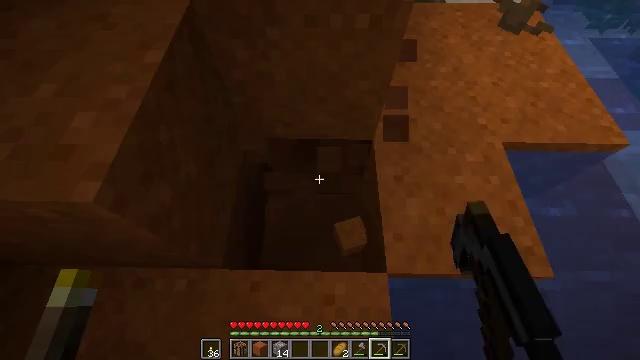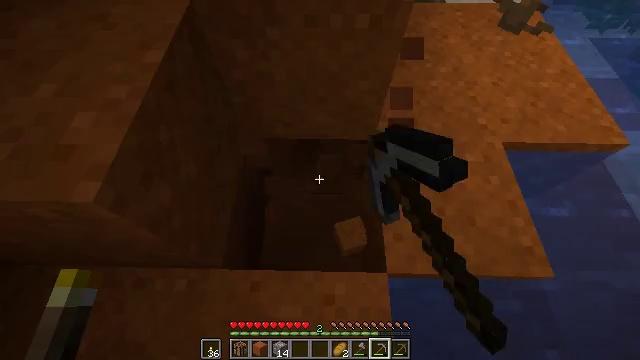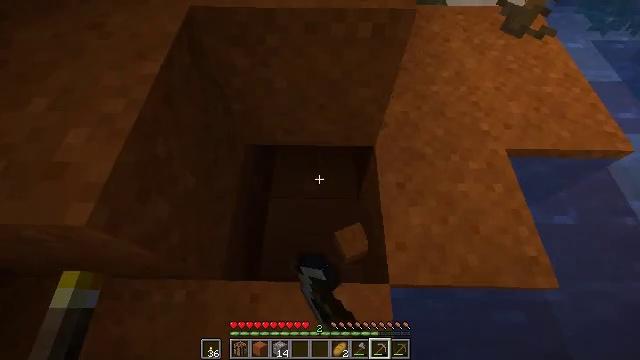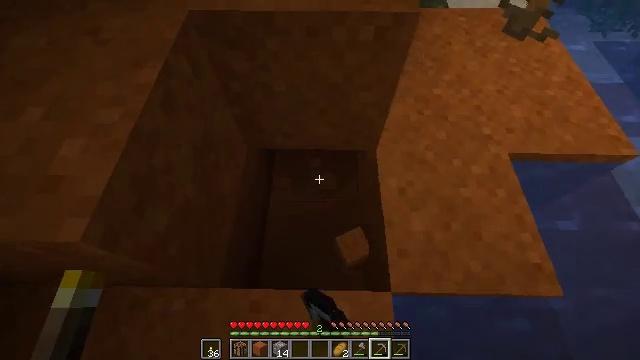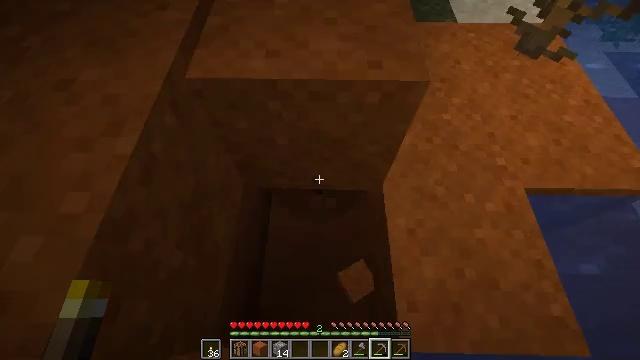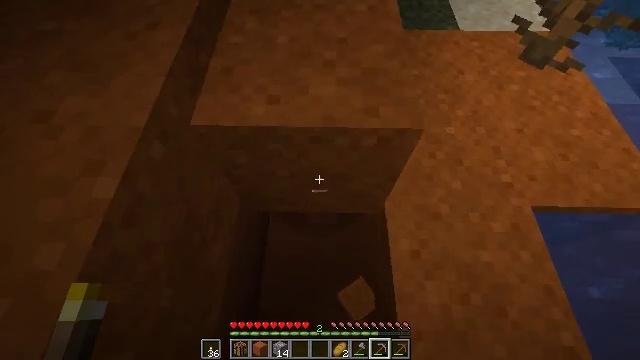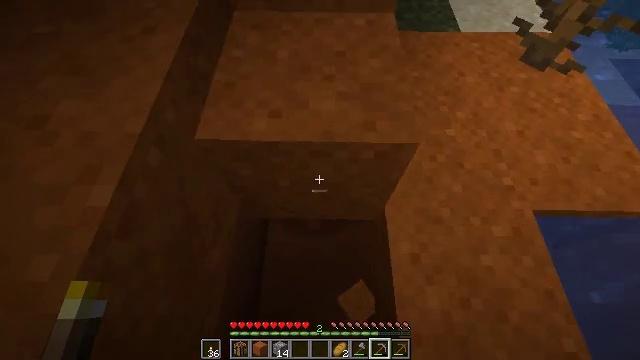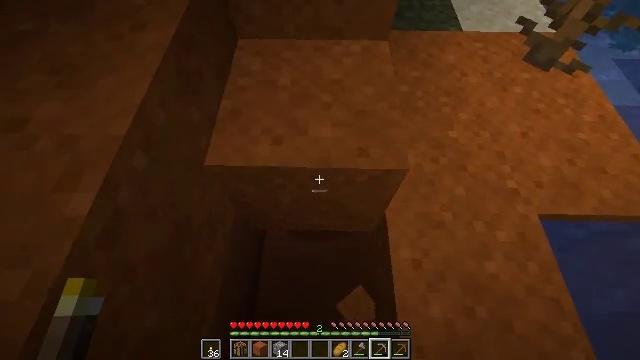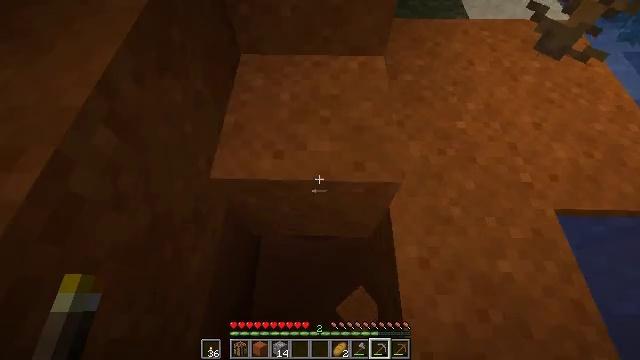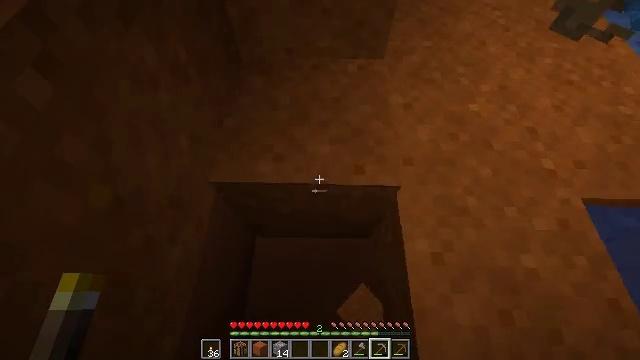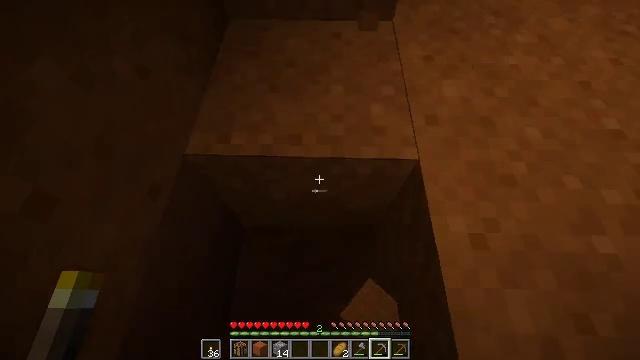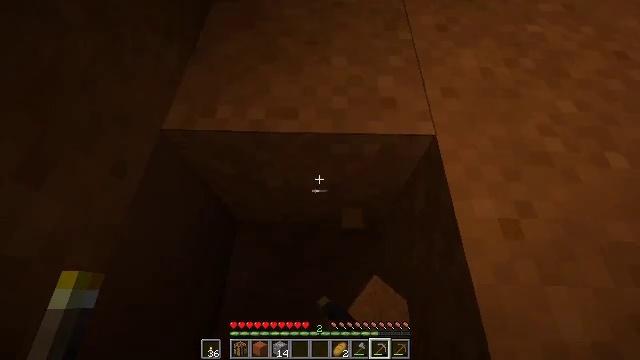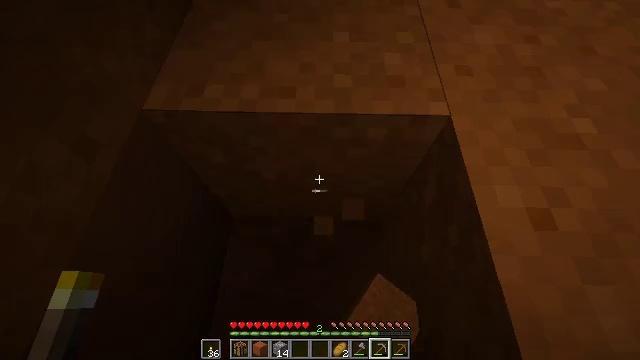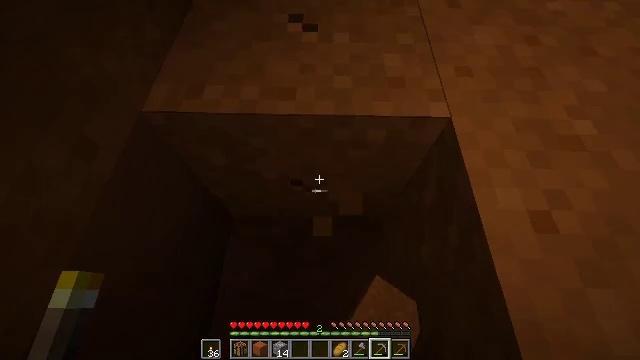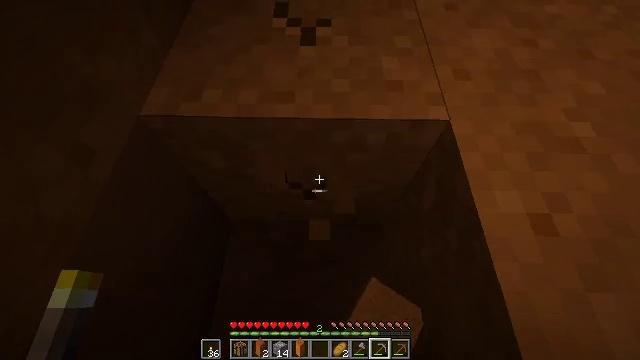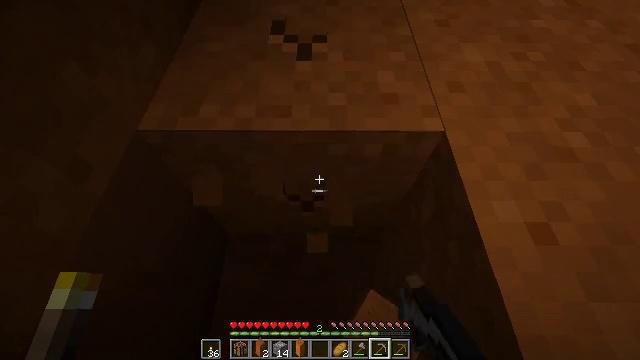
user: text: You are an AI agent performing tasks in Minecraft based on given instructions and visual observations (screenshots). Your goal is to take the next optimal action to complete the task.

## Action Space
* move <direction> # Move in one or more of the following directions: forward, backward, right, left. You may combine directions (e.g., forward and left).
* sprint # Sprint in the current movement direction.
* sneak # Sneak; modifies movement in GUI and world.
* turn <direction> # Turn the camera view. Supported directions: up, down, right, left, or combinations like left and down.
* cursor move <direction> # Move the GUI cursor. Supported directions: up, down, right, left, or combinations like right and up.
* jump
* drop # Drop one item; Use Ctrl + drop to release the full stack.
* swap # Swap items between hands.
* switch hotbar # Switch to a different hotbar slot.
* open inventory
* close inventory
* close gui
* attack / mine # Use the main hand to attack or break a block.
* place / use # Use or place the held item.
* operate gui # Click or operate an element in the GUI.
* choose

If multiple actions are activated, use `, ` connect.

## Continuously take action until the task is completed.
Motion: motion action
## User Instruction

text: Excavate the red sand area.
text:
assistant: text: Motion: attack / mine
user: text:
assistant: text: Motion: move forward, attack / mine
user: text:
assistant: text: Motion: move forward, attack / mine
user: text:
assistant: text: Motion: move forward, attack / mine
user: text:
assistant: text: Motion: attack / mine
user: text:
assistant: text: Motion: attack / mine
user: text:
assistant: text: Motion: attack / mine
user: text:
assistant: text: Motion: attack / mine
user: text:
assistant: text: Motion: attack / mine
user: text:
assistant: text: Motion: attack / mine
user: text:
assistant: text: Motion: attack / mine
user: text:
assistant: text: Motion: attack / mine
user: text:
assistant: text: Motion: attack / mine
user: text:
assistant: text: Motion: attack / mine
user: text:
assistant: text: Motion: turn up, attack / mine
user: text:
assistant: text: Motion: attack / mine
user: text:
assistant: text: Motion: attack / mine
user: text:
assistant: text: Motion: attack / mine
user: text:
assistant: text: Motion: attack / mine
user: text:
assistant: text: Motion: attack / mine
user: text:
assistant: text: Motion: attack / mine
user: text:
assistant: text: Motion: attack / mine
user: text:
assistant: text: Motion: attack / mine
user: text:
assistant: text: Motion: attack / mine
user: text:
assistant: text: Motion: attack / mine
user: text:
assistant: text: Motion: attack / mine
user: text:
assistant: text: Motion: attack / mine
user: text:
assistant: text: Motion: attack / mine
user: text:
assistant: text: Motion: attack / mine
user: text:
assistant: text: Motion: attack / mine